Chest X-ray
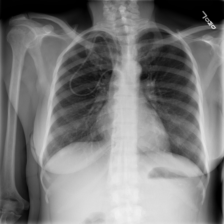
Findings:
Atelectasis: negative
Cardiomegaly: negative
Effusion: negative
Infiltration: negative
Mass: negative
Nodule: negative
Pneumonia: negative
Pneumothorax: negative
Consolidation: negative
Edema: negative
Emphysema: negative
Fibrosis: negative
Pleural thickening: negative
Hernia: negative